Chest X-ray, PA view. Patient: 73 years old, sex M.
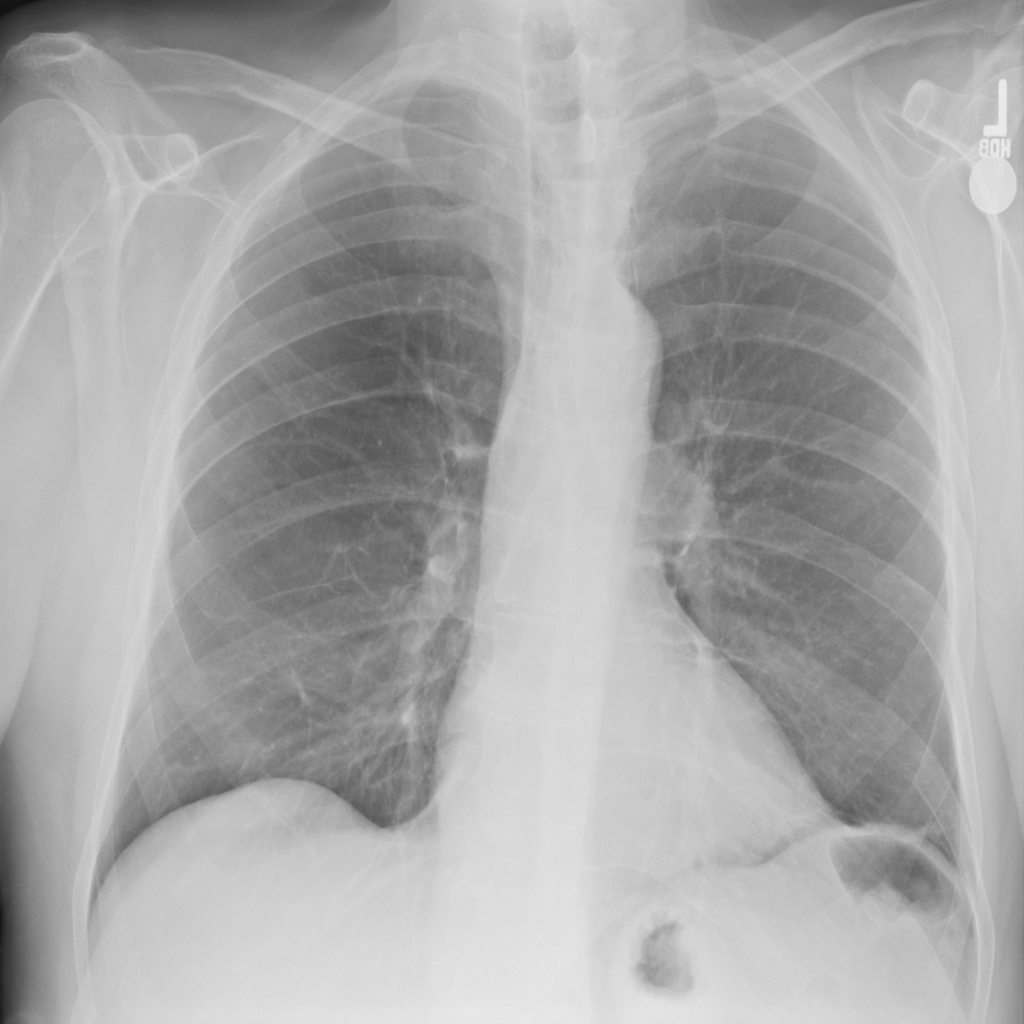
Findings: Atelectasis